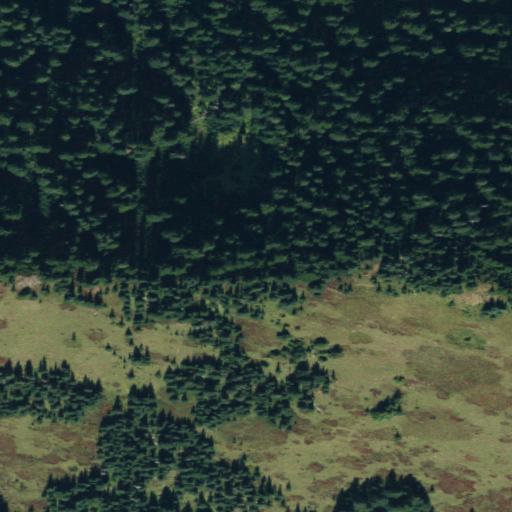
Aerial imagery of mountain in Washington named Lookout Mountain containing evergreen forest, shrub, and open development